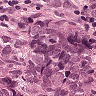
Metastatic tissue present: yes